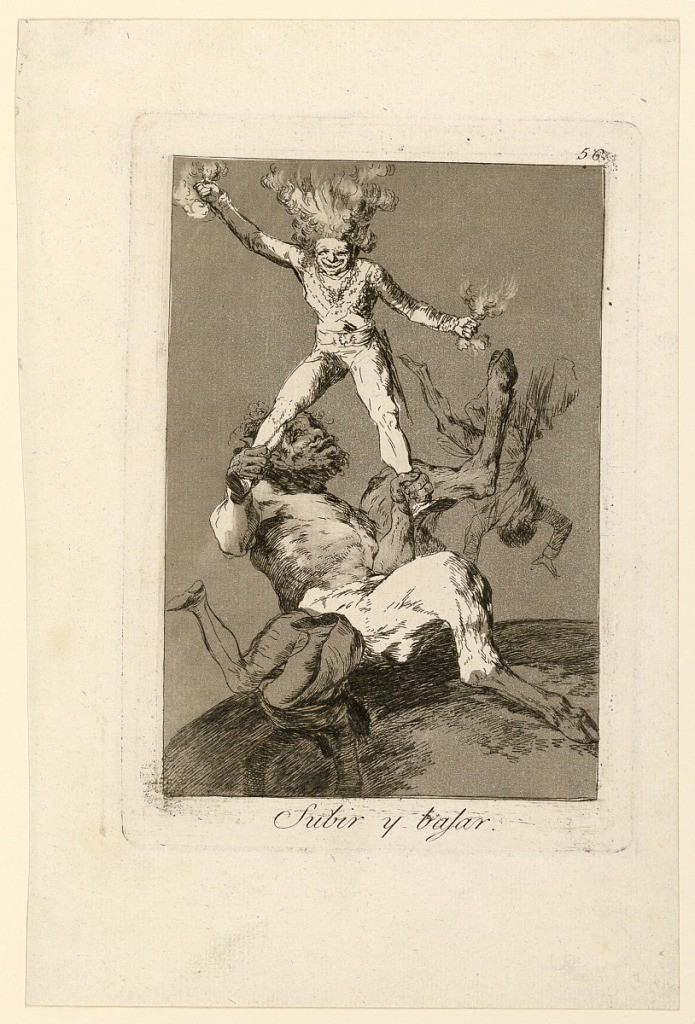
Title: Subir y Bajar (Up and Down)
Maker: Francisco de Goya y Lucientes, Spanish, 1746 - 1828
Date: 1803
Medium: Etching and aquatint on paper
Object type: Print
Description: Vertical rectangle. The figure of a faun, seated on the ground, holds aloft a small man, grasping him by the ankles. Two other acrobatic figures.